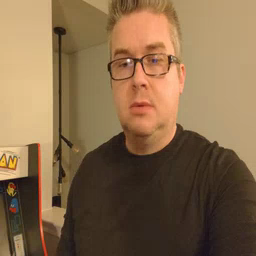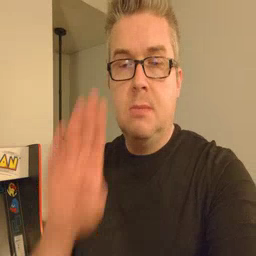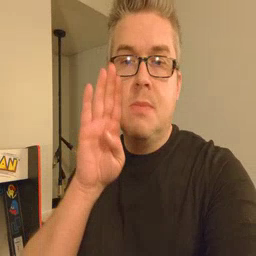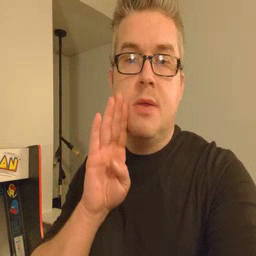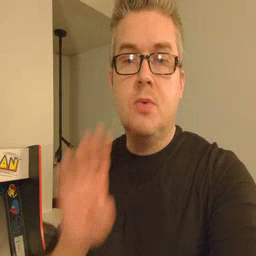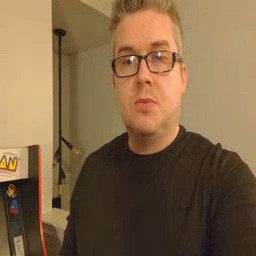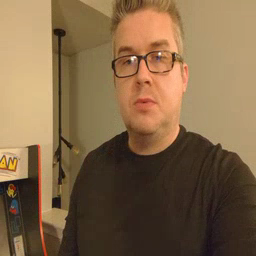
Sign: brown